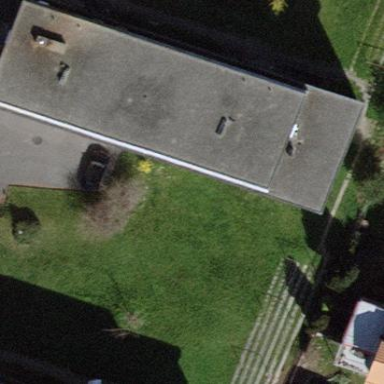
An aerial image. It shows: Flat-roofed apartment building.